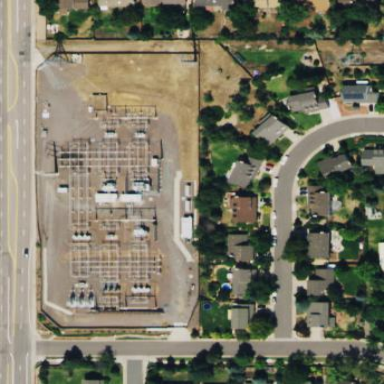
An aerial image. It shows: Outdoor power substation at the transmission level.